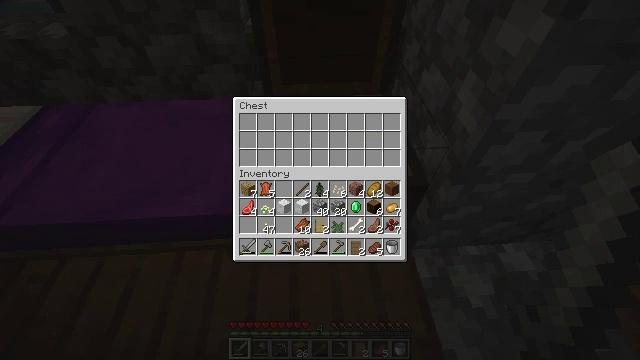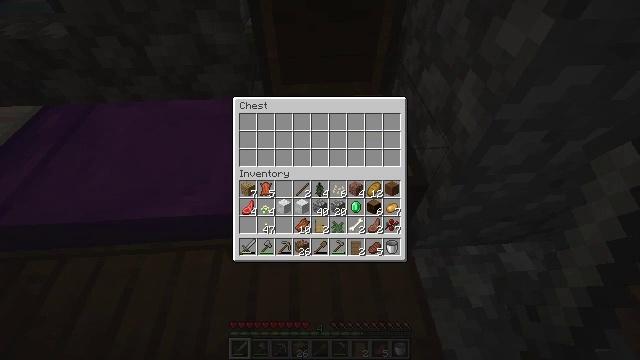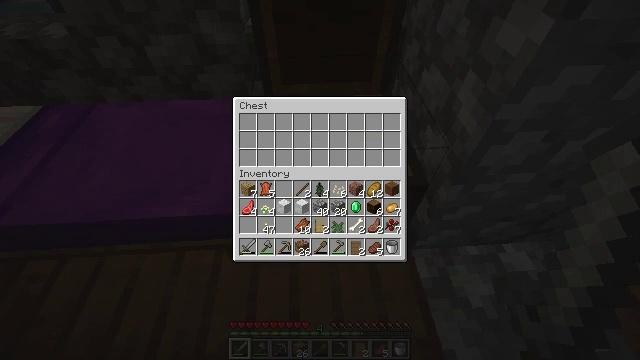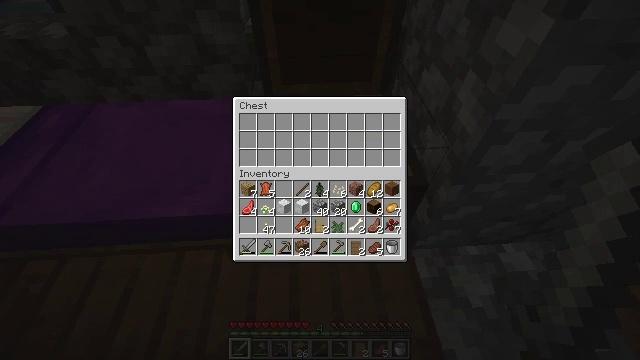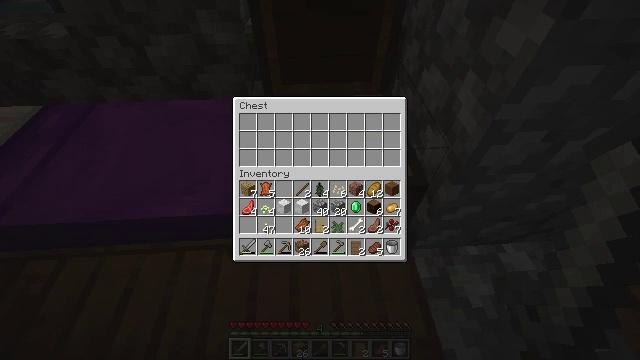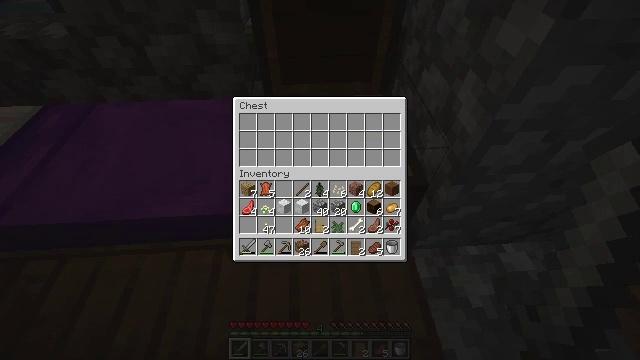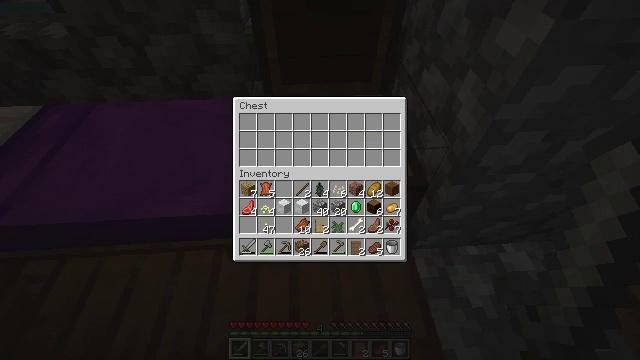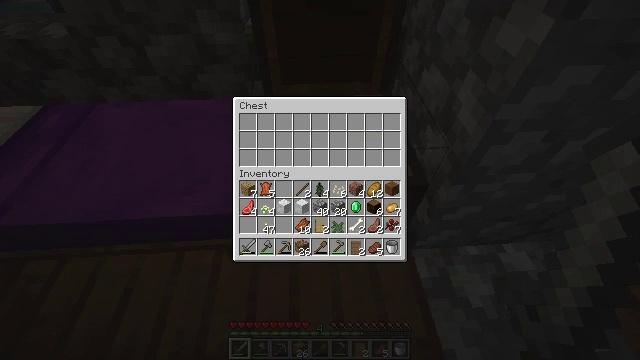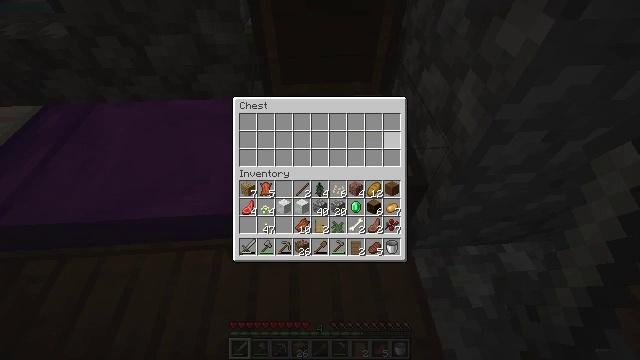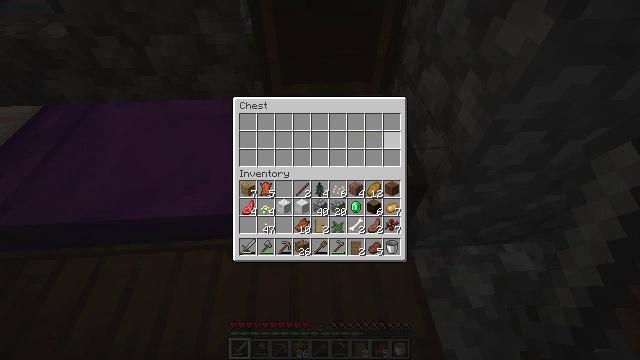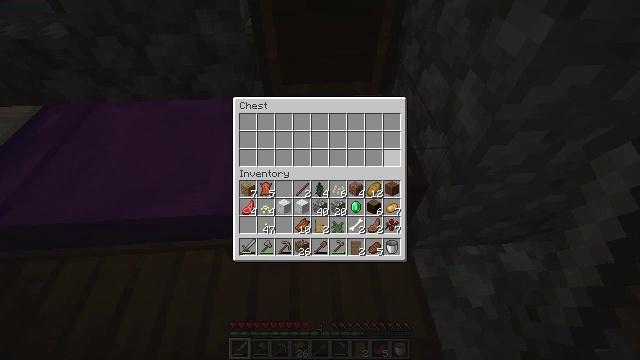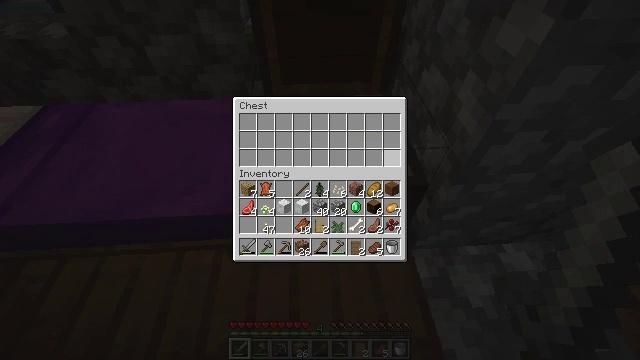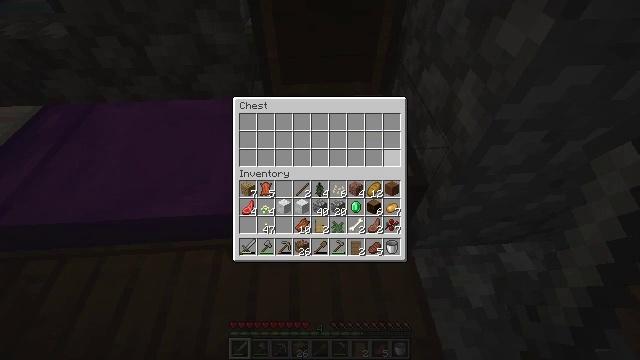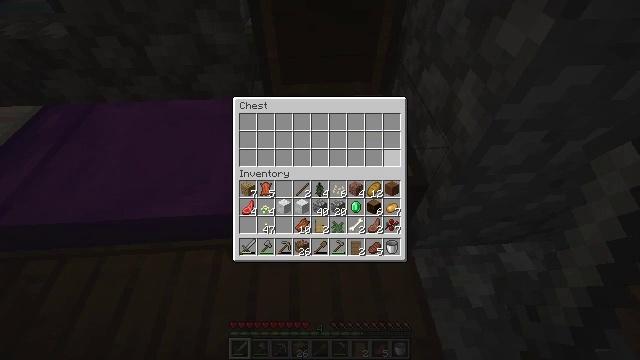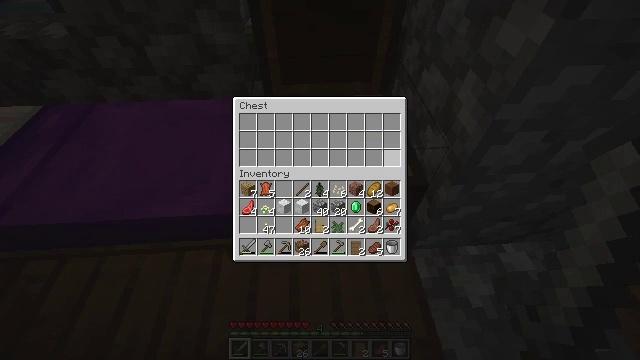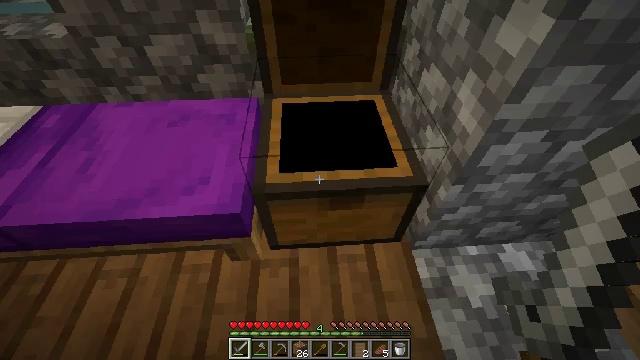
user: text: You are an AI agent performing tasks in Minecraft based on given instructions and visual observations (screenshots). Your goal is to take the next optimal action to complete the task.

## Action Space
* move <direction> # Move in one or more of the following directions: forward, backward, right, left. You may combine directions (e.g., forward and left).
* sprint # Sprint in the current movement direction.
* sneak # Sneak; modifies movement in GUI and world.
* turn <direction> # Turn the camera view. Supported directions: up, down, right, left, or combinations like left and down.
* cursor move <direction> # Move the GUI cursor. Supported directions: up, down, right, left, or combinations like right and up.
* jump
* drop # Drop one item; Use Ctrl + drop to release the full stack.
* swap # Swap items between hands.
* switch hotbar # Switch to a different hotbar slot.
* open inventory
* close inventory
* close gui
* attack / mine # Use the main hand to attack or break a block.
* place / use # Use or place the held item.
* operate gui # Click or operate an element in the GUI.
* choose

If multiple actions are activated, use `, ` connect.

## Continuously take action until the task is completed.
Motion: motion action
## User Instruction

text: Attack the spruce door to gather it.
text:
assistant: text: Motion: no_op
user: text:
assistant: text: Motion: no_op
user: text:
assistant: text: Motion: no_op
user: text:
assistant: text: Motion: no_op
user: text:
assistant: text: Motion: no_op
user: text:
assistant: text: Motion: no_op
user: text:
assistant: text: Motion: no_op
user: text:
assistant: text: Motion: no_op
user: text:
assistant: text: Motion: no_op
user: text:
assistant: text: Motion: no_op
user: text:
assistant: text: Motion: no_op
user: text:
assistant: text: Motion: no_op
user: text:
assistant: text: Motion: no_op
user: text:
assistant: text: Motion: no_op
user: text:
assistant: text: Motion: no_op
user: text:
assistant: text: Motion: close gui
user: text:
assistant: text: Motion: no_op
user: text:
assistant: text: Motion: turn left and down
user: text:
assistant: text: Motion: turn left and down
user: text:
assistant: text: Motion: turn left and up
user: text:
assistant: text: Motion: turn left and up
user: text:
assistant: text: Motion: turn left and up
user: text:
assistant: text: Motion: turn left and up
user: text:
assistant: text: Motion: turn left and up
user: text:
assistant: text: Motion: no_op
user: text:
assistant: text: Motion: no_op
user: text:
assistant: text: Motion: no_op
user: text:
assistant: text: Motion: no_op
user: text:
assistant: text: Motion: move forward and move right, turn left
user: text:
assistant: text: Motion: move forward and move right, turn left